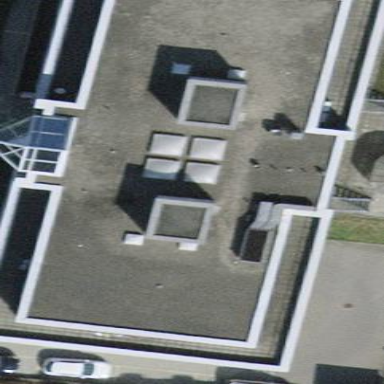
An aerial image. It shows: Building.